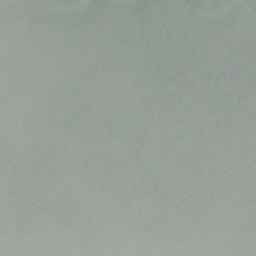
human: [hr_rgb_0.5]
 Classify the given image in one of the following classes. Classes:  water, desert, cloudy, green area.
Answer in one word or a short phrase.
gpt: cloudy